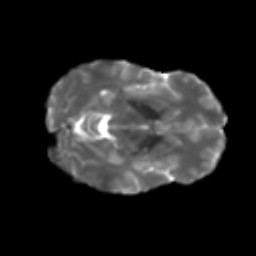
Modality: T2w
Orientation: axial
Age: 46
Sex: female
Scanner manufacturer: ge
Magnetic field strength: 3 T
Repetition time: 7.8 s
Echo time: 0.0606 s